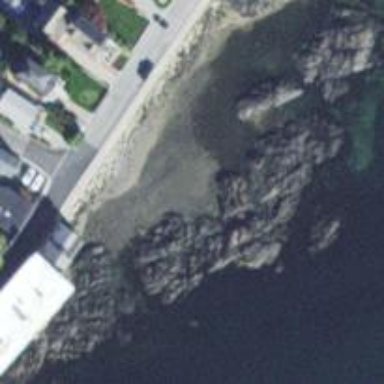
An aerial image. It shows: Rocky scree area influenced by tides.